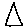
Label: triangle